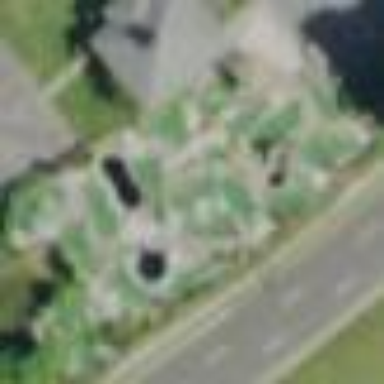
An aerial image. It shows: Miniature golf course.